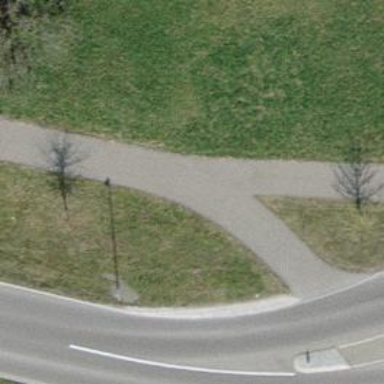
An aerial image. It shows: Asphalt track with grade1 tracktype.